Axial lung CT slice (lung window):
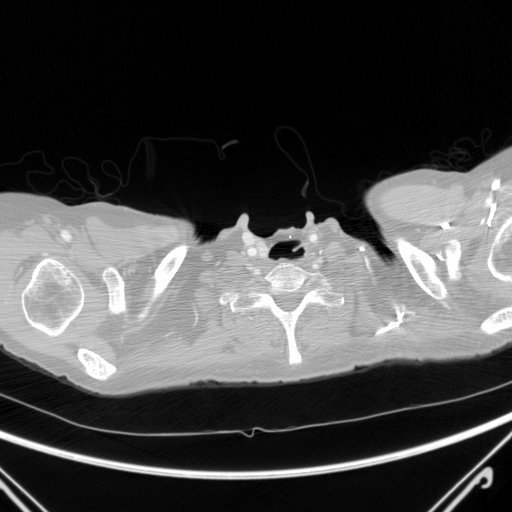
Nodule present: no